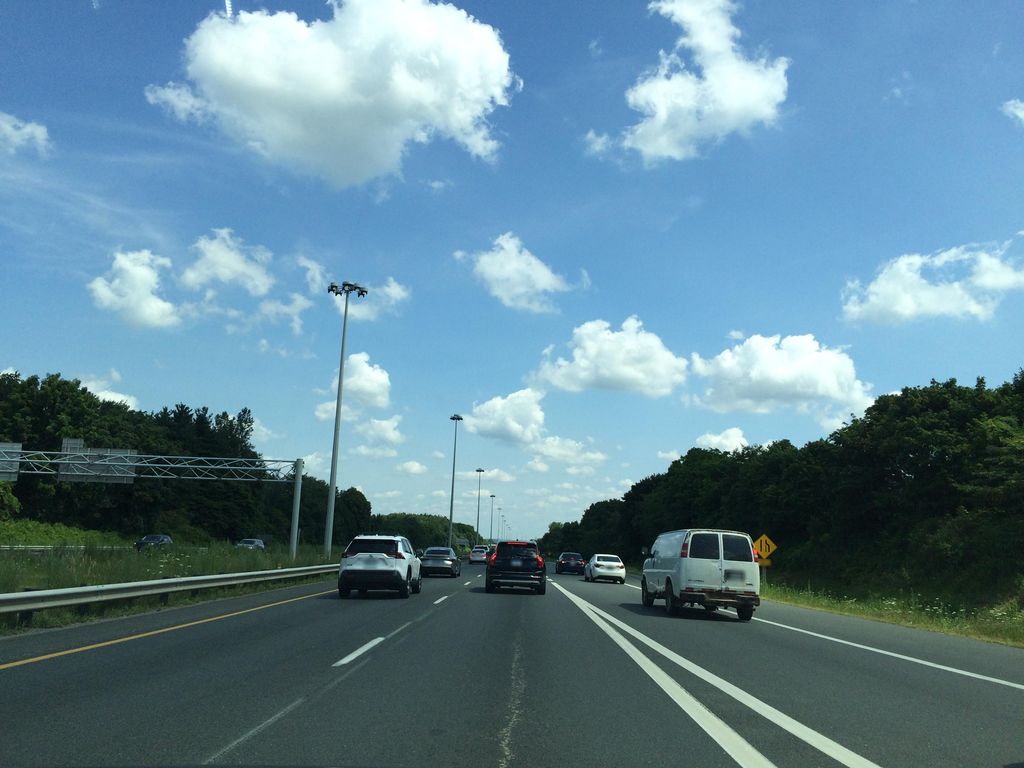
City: hamilton